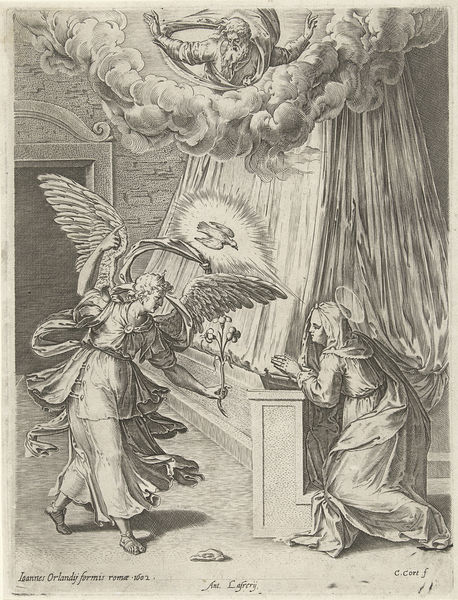
Titel: Annunciatie
Künstler: Cornelis Cort
Standort: Amsterdam
Institution: Rijksmuseum
Schlagwörter: flügel, gott, himmel, wolken, blume, frau, kleid, tür, zeichnung, taube, vorhang, renaissance, engel, mauer, türe, strahlen, druck, stich, seite, knien, beten, gebet, lilie, altar, heiligenschein, blitz, kniend, baldachin, heilige, erleuchtung, maria, mutter gottes, verkündigung, geist, botschaft, gottesmutter, latein, heiliger geist, verkündung, mitteilung, duck, gottesgebärerin